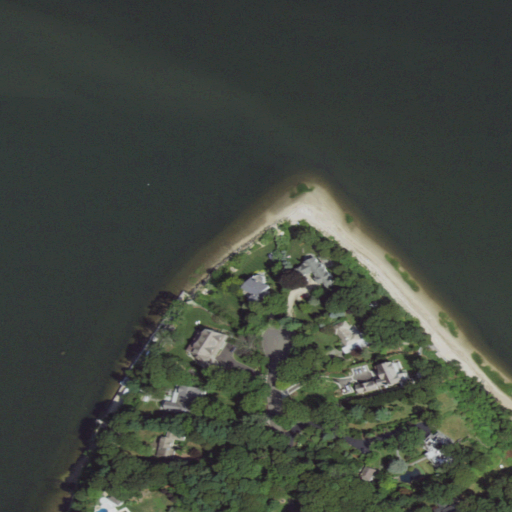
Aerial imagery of cape in New York named Little Neck Point containing open water, open development, mixed forest, herbaceous wetlands, low intensity development, medium intensity development, and grassland